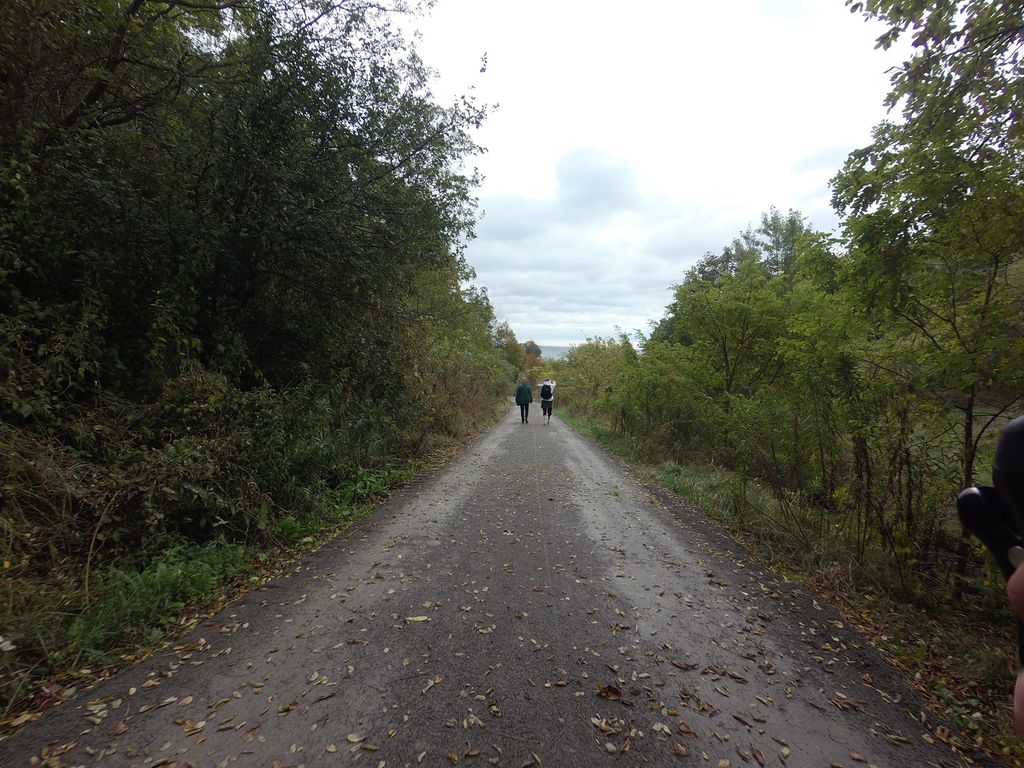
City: toronto